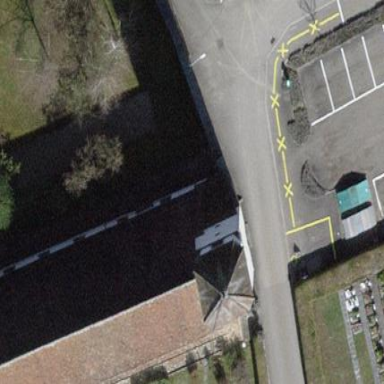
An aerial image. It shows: Building with gabled roof. The roof orientation is along the structure.